Question: I have logo and logo name as text to display. Please see the image below to understand my problem clearly.
Most tips and answers found are using absolute positioning but this doesnt match my requirements.

Yellow: container , Green: for logo, blue: logo text or logo name as text
All the correct display to achieve are found on the right side of the sample div layout image above.
1. Everything will be working fine if both div(logo and logo text) are floated left BUT the only problem is its floated on top. How will I display the "logo text" at the bottom of the "container"?
2. Is this possible without positioning the "logo text" to absolute?
For now the div container, logo, and logo text classes are floated left.
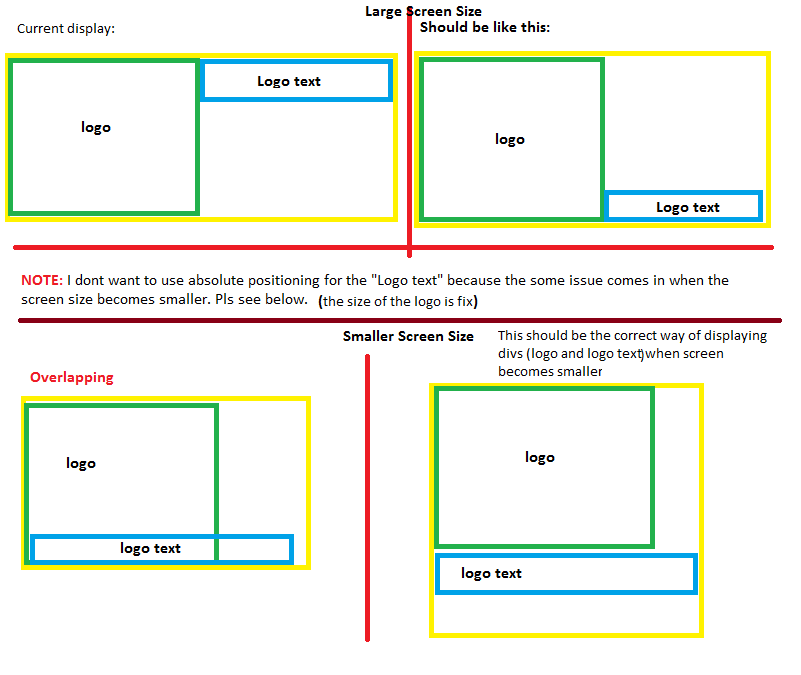
Answer: I think 'display: inline-block' with 'vertical-align: bottom;' gets you where you want to be;
'''
<div class=logo>logo</div>
<div class=name>name</div>
.logo {
display: inline-block;
vertical-align: bottom;
width: 200px;
height: 200px;
background-color: red;
}
.name {
display: inline-block;
vertical-align: bttom;
width: 300px;
height: 50px;
background-color: blue;
}
'''
Here it is in action: <URL>